Interaction volume radius: 5 \u00c5
Interaction volume height: 15 \u00c5
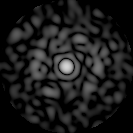
Disorder parameter: 0.8398